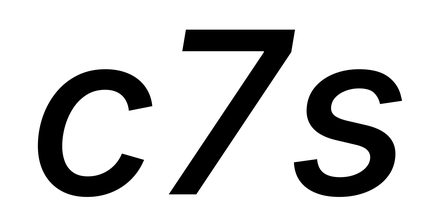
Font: Inter-Italic_Medium_Italic